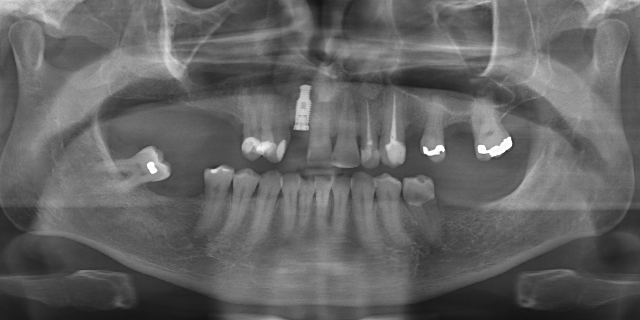
adult